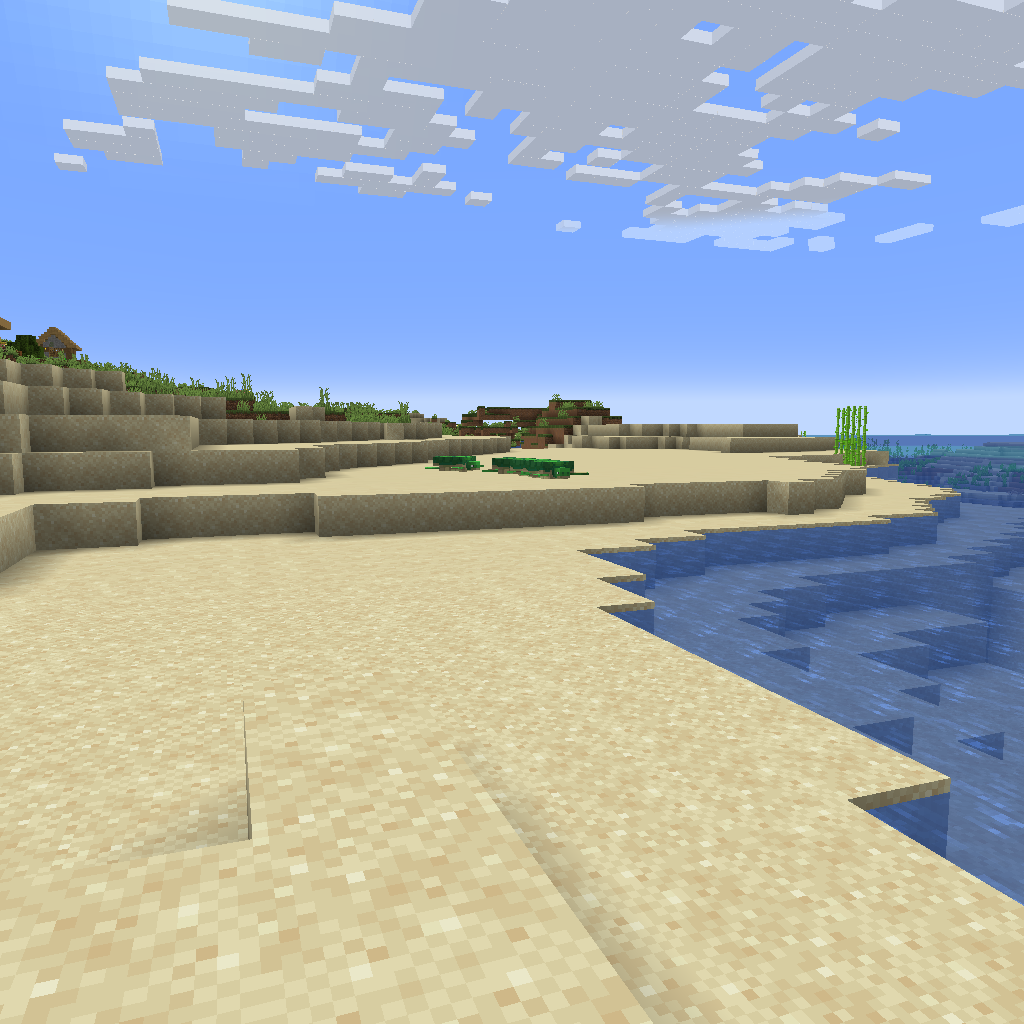
turtles on beach